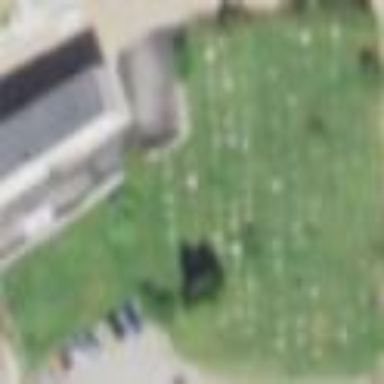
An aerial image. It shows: Grave yard.